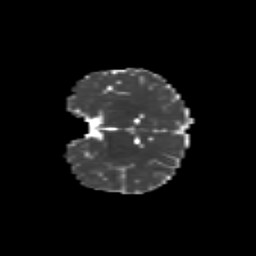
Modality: MD
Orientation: coronal
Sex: male
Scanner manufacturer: siemens
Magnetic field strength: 3 T
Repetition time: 5 s
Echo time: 0.071 s